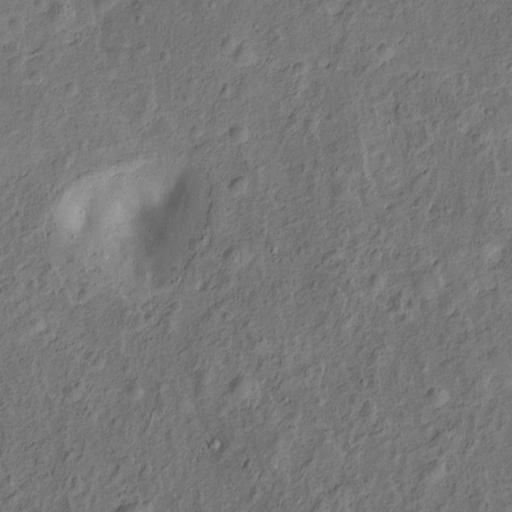
Objects detected: cone